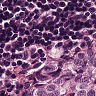
Metastatic tissue present: yes